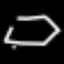
Label: octagon